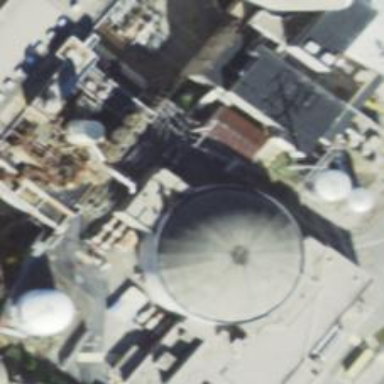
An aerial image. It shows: Nuclear power generator.